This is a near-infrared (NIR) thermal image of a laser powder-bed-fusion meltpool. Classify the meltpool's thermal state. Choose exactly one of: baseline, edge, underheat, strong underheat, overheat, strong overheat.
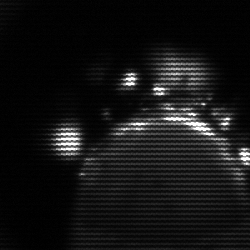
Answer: baseline